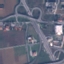
Land use / land cover: Highway